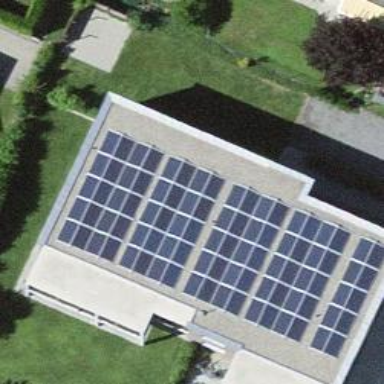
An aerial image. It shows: Solar power generator.